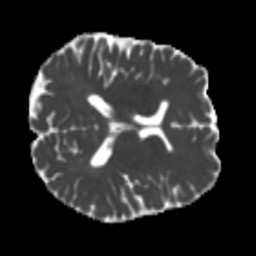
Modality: MD
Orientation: axial
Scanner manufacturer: siemens
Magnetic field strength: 3 T
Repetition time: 4 s
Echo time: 0.0594 s